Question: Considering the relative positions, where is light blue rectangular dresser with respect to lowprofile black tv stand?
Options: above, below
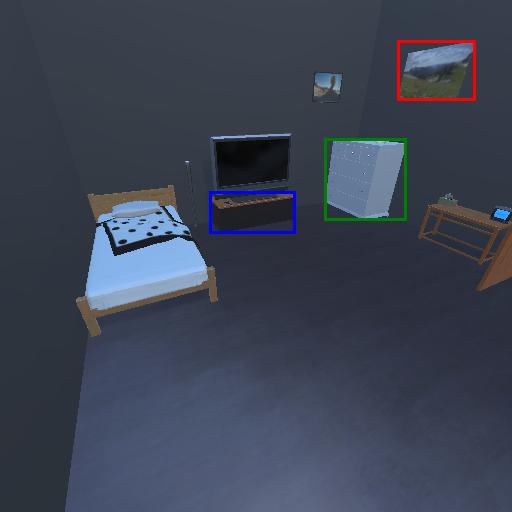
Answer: above